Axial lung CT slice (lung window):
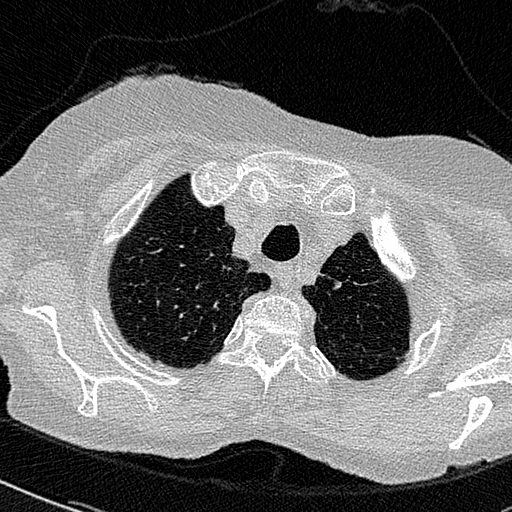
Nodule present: no